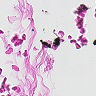
Metastatic tissue present: no